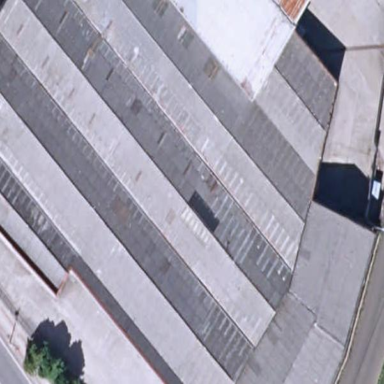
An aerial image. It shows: Industrial building.